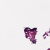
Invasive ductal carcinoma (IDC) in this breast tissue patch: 0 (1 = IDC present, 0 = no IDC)